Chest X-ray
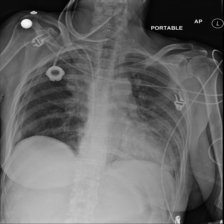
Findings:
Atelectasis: negative
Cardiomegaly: negative
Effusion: negative
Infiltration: positive
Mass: negative
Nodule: negative
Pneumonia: negative
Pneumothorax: negative
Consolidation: negative
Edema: negative
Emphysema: negative
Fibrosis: negative
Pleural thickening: negative
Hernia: negative